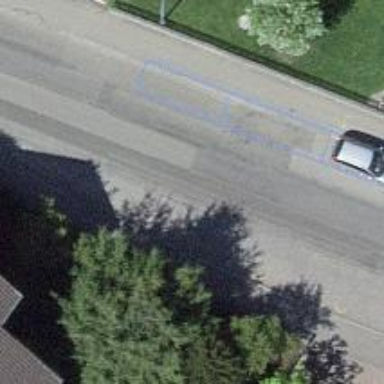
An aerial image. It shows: Bus stop with platform for public transport.